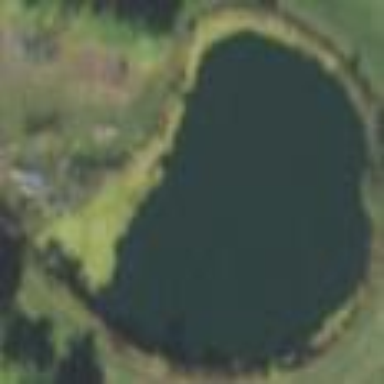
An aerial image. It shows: Pond serving as swimming area in the natural surroundings.